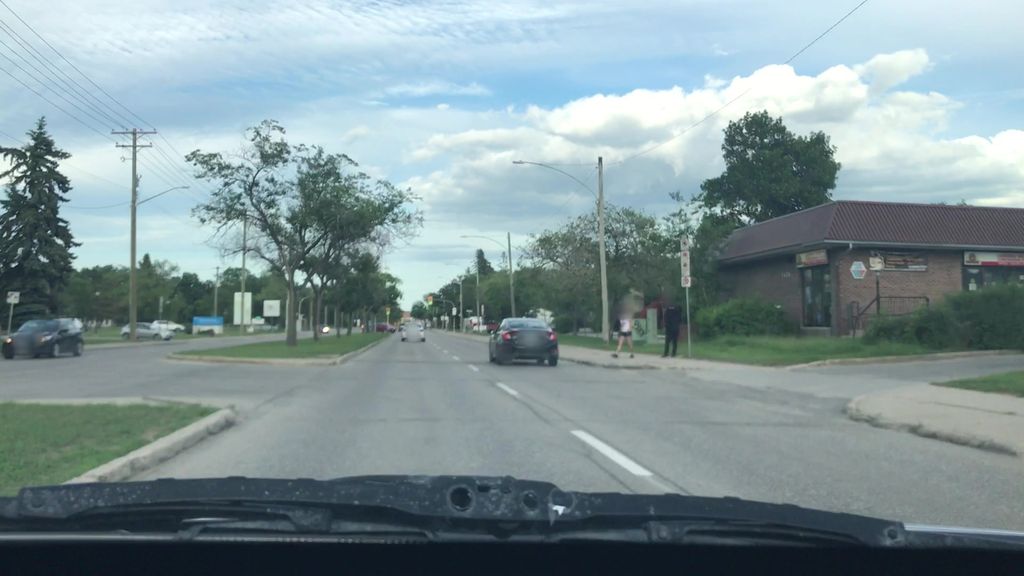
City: winnipeg